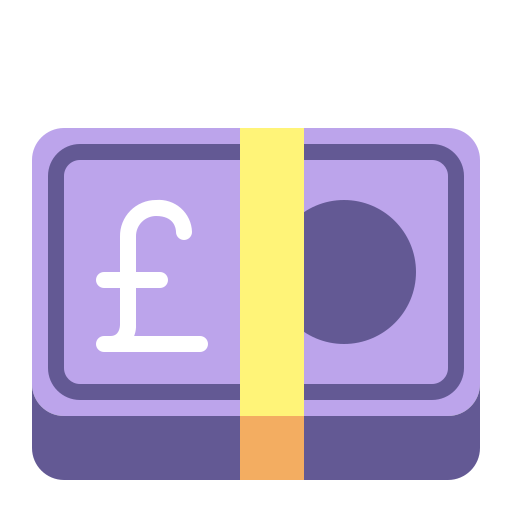
pound banknote flat